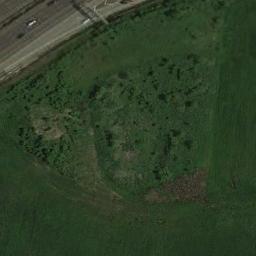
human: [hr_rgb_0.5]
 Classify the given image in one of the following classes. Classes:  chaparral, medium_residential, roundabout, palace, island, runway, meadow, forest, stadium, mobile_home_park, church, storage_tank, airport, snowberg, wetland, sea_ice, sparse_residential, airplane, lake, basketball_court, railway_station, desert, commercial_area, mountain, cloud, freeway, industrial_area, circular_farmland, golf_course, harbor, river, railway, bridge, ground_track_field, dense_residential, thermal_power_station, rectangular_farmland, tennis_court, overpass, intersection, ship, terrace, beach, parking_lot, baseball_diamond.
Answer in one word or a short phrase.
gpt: meadow